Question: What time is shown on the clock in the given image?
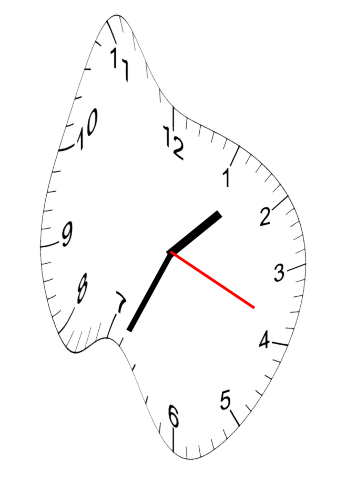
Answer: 01:34:19